Interaction volume radius: 5 \u00c5
Interaction volume height: 10 \u00c5
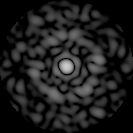
Disorder parameter: 0.8158